Question: This iOS element is often met in iOS apps.

Like a horizontal scrollview with dots representing which page is currently active.
What is its iOS name? I thought it was 'uiscrollview', but viewing its images, I saw that they don't look the same.
The second part, what is its best Android alternative? I am looking for its port on Android.
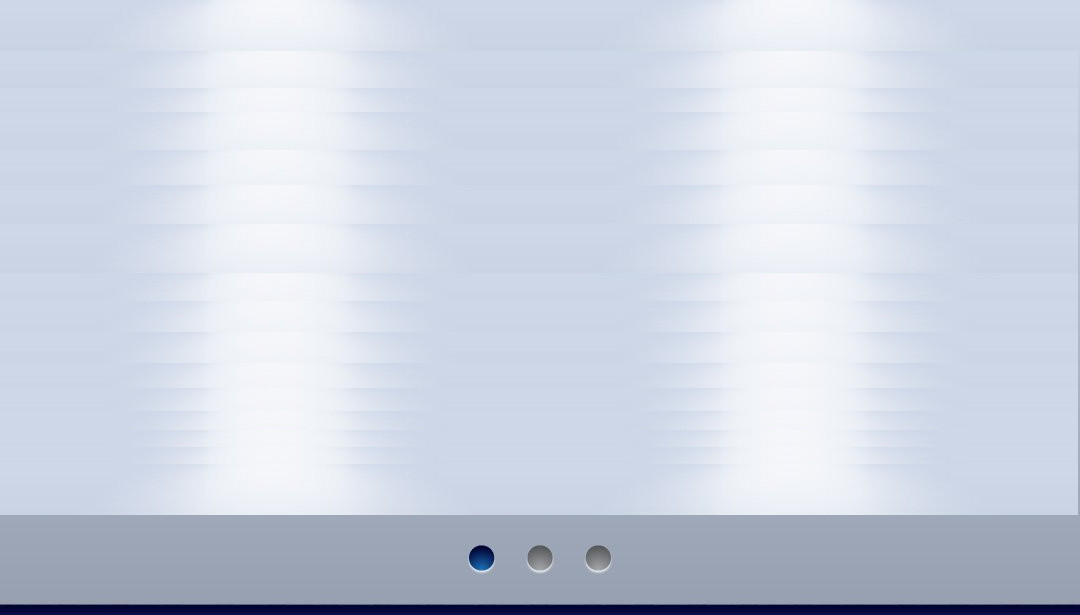
Answer: The answer to the first part of your question is that the iOS control is known as a <URL>.
As for the second part, <URL>.